Aerial crown-view tile of a tropical tree (Barro Colorado Island, Panama), acquired 20241112:
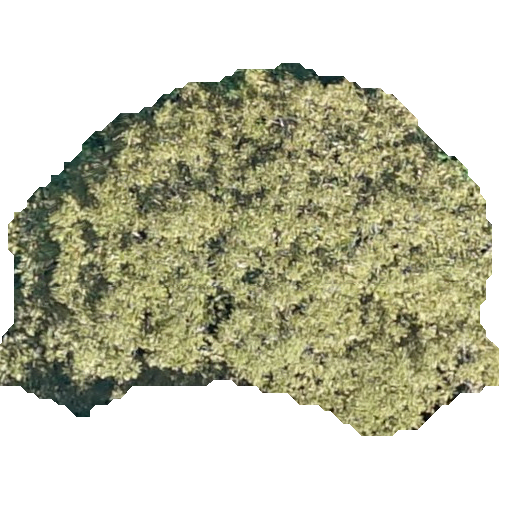
Species: Dipteryx oleifera
GBIF accepted scientific name: Dipteryx oleifera
Crown area: 212.222 m²